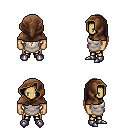
a pixel art fantasy rpg character, male body template, human, tanned skin, white tunic, gold greaves, light blonde ponytail hairstyle, cloth hood, metal boots, four views (front, back, left, right), 2x2 character sprite sheet, small pixel art, hard edges, no anti-aliasing